Question: I have an error/warning associated with "while" loop, in Xcode. Any suggestions on how to fix it?
'''
while ( (c=getchar() != '
') && c != EOF);
'''
> While loop has empty body
Picture in the IDE:

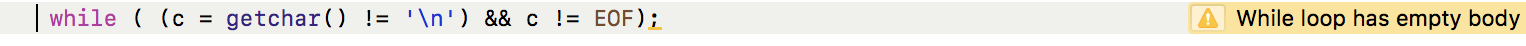
Answer: Without knowing which compiler is behind it, I can just list the know warning flags for 2 of them:
- '-Wempty-body''-Wextra'- <URL>'/W3'
(source: <URL>
While this compiler warning is very useful for conditions without side-effects like
'''
while (i > 0);
{
--i;
}
'''
(which would cause an infinite loop)
in your specific case:
'''
while ( (c=getchar() != '
') && c != EOF);
'''
is a perfectly idiomatic way of skipping to the next line of 'stdin' or end of input.
From the text of the warning that XCode prints (and which comes from the underlying compiler), I'm pretty sure that your XCode is configured with 'clang', so, yes, there's a way to turn the warning off when using 'clang':
'''
$ clang test.c
test.c:6:12: warning: while loop has empty body [-Wempty-body]
while (0);
^
test.c:6:12: note: put the semicolon on a separate line to silence this warning
'''
in your case:
'''
while ( (c=getchar() != '
') && c != EOF)
;
'''
in that case (matter of personal taste) I would do:
'''
while ( (c=getchar() != '
') && c != EOF)
{}
'''
since they are <URL>
So you can leave the warning set for other cases where a semicolon could be typed unwillingly and explicitly tell the compiler not to worry about those cases.